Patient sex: M
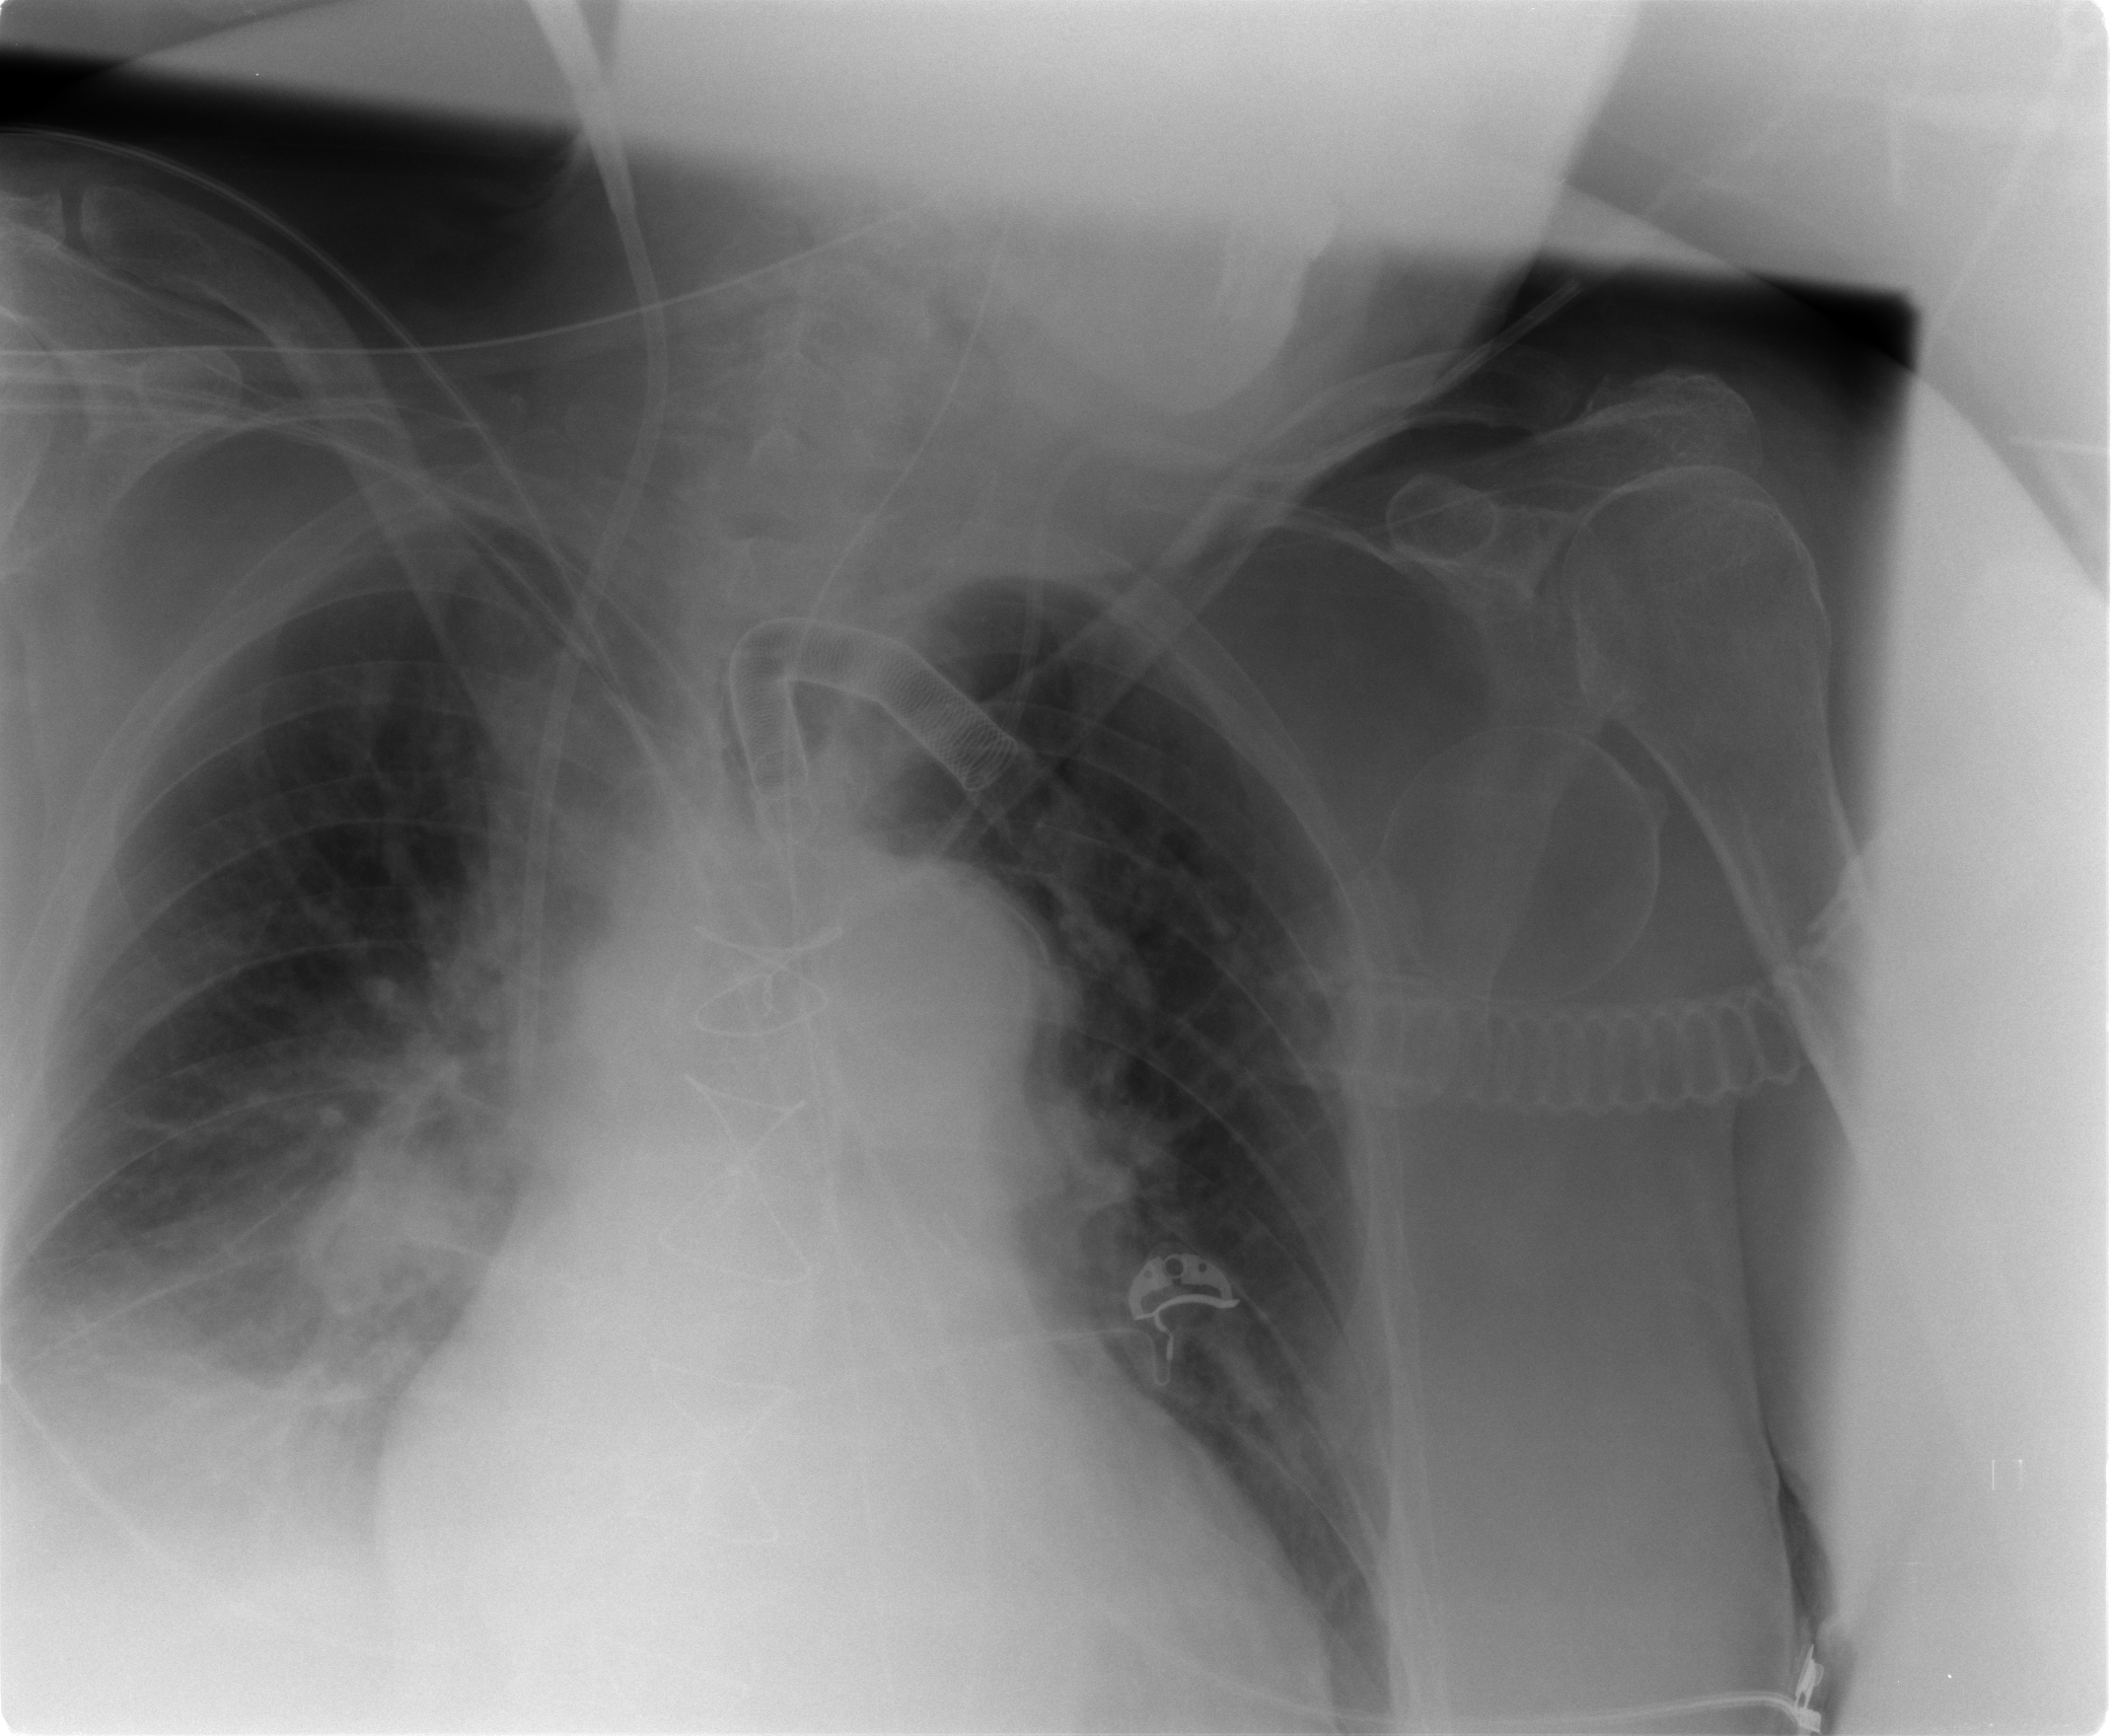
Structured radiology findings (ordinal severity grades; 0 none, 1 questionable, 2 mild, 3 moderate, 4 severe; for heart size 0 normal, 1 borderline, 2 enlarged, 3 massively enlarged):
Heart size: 0
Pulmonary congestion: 2
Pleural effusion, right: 3
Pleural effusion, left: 2
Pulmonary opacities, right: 0
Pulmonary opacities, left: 0
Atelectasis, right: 2
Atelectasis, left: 2